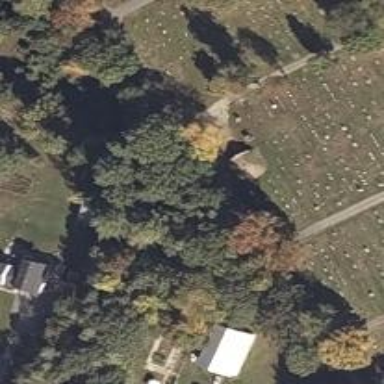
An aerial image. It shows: Historic tomb.